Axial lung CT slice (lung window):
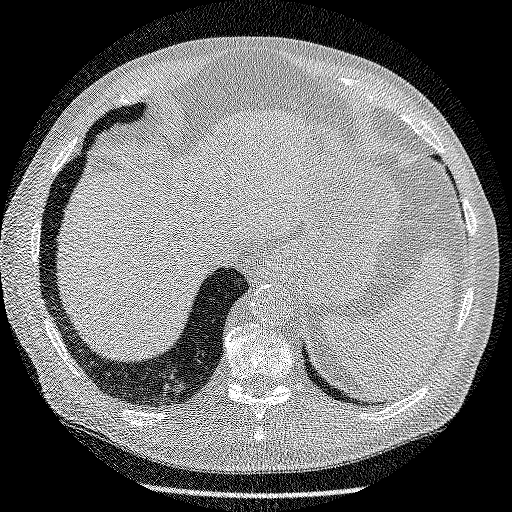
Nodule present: no